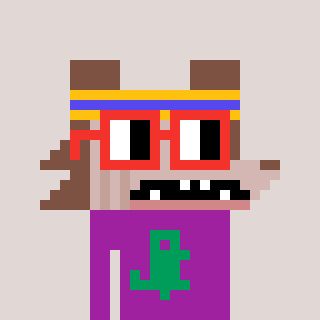
a pixel art character with square red glasses, a werewolf-shaped head and a magenta-colored body on a warm background